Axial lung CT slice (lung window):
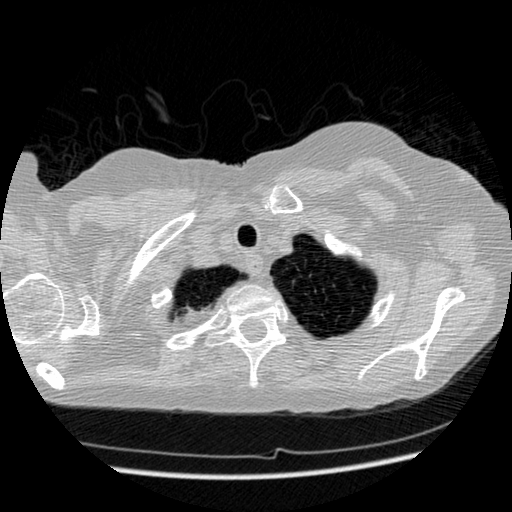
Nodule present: no